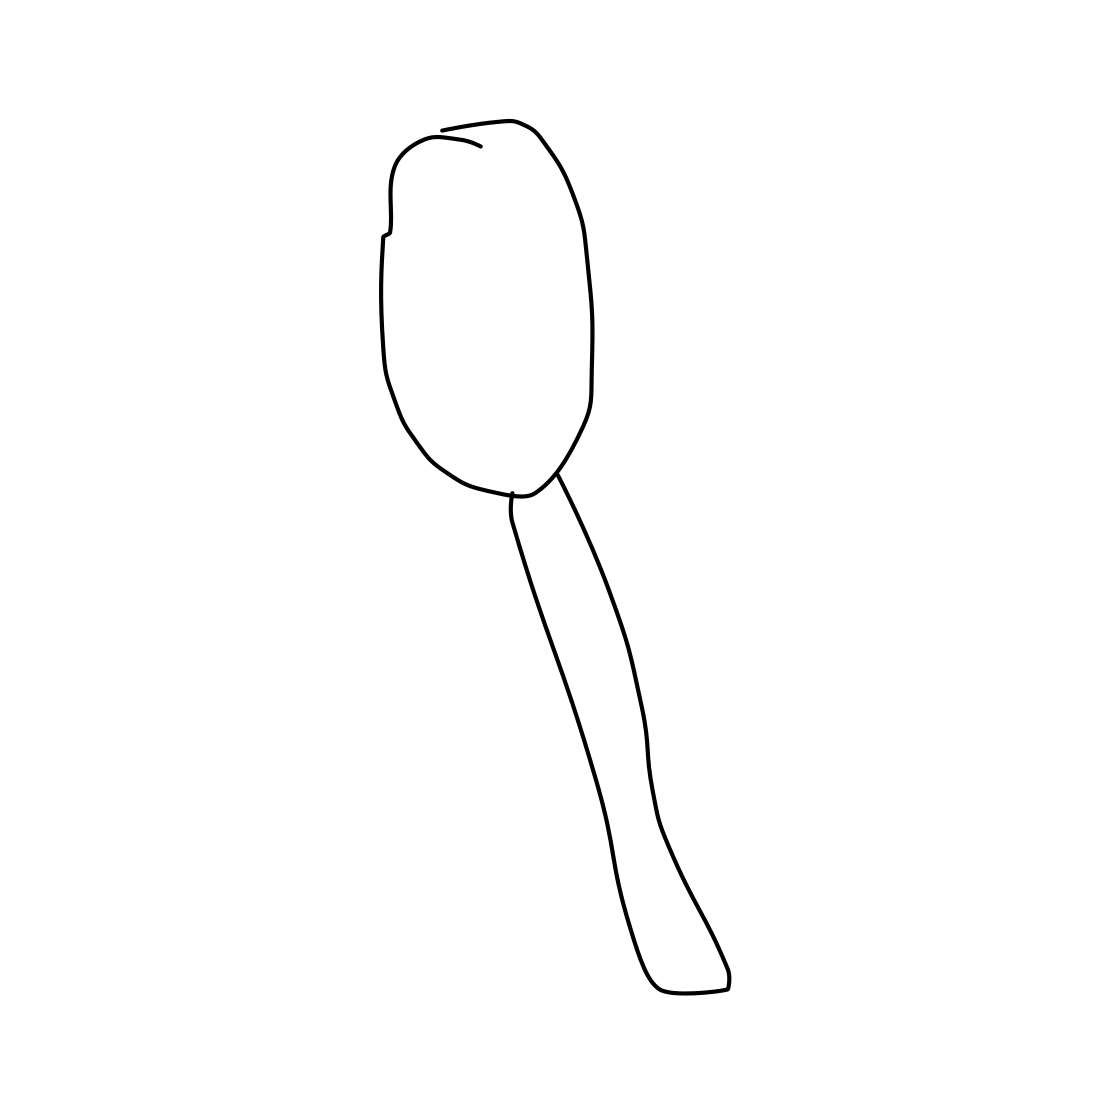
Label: spoon